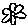
Label: flower